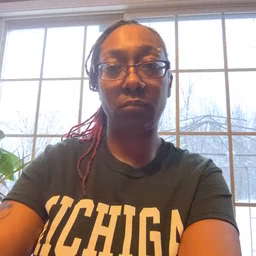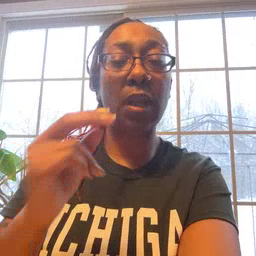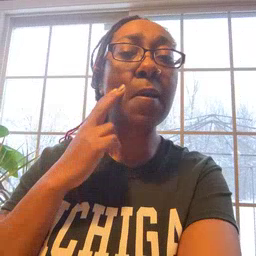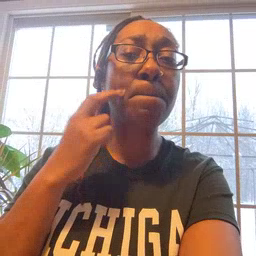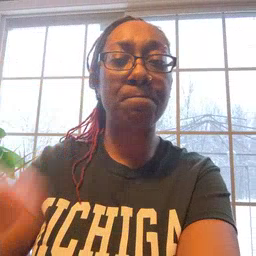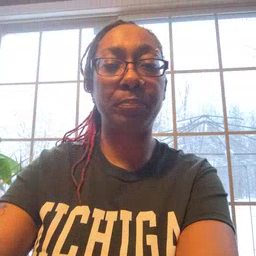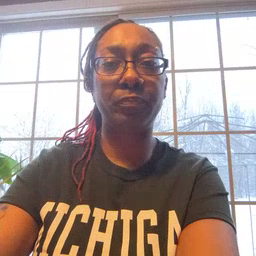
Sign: gum